Field crop: maize
Growth stage: 2
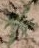
Species: atriplex